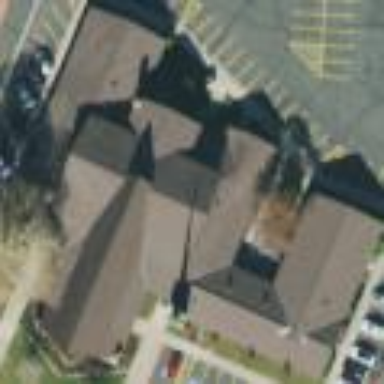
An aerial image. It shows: Chapel building.